Question: I am trying to build something like a 'TLookupComboBox' using LiveBindings.
I have placed a normal 'TComboBox' on a VCL form. I also have a data set with some rows that have the two fields 'id' and 'text'.
Then I used the LiveBindings editor to create a 'TBindSourceDB' and a 'TBindingsList'.
There is just one binding in it:
'''
object BindingsList1: TBindingsList
Methods = <>
OutputConverters = <>
UseAppManager = True
Left = 244
Top = 229
object LinkFillControlToField1: TLinkFillControlToField
Category = 'Quick Bindings'
Control = ComboBox1
Track = True
FillDataSource = BindSourceDB1
FillValueFieldName = 'id'
FillDisplayFieldName = 'text'
AutoFill = True
BufferCount = -1
FillExpressions = <>
end
end
'''
As you can see I have different fields for 'FillValueFieldName' and 'FillDisplayFieldName'.
The LiveBindings designer looks like this:

The ComboBox is filled with the values from the field 'text', so I think I set it up correctly.
How can I get the 'SelectedValue' from code?
I could visually bind the value to a 'TLabel' and then I could read the 'TLabel.Caption', but surely there is an easier way?
PS: I do not want to store the value in the DB, otherwise I would just use a 'TDBLookupComboBox'.
I have tried to use a 'TPrototypeBindSource', but that has no obvious way to access the fields from code. I have also tried to use a second 'TBindSourceDB' together with a 'TClientDataSet' which works, but that feels like using a sledgehammer to crack a nut.
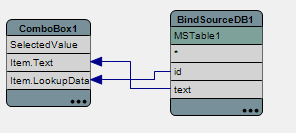
Answer: You can access the selected value via the corresponding 'TLinkFillControlToField':
'''
procedure TForm1.ComboBox1Change(Sender: TObject);
var
SelectedValue: Integer;
begin
if TryStrToInt(LinkFillControlToField1.BindList.GetSelectedValue.AsString, SelectedValue) then
DoSomethingWith(SelectedValue);
end;
'''